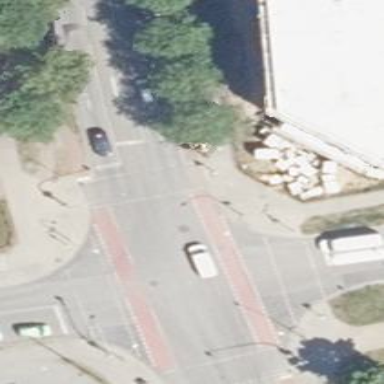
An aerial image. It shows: Secondary road with asphalt surface and cycle track on both sides.